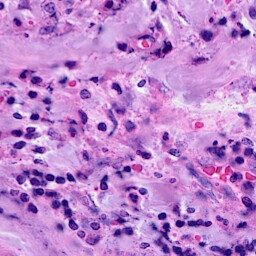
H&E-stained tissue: Breast